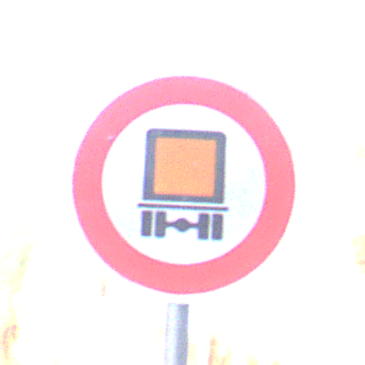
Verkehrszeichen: VerbotKennzeichnungspflichtigeKraftfahrzeugeGefaehrlicheGueter
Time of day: SunriseSunset
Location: Outdoor (Urban)
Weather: PartlyCloudy
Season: NotSpecified
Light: Natural